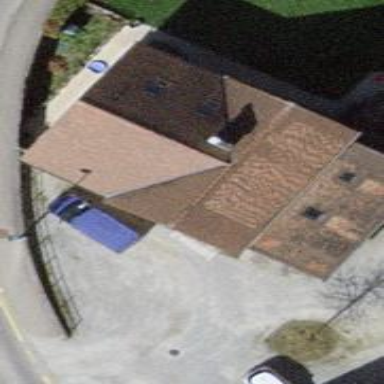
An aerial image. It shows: Building with ridged roof.